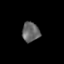
Tissue: skin
Cell type: Epithelial cells
Senescence score: 0.2678
Nuclear area (px): 334
Mean DAPI intensity: 102.413